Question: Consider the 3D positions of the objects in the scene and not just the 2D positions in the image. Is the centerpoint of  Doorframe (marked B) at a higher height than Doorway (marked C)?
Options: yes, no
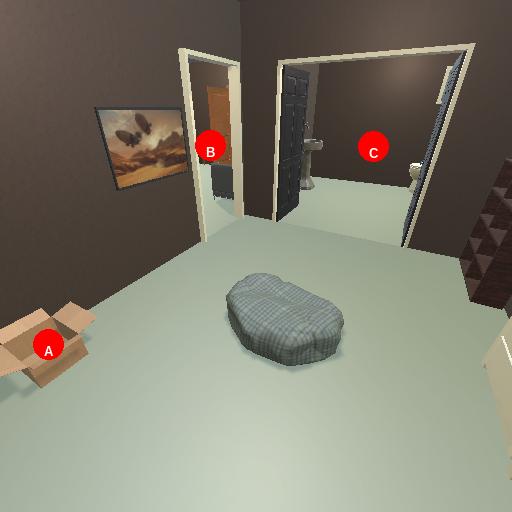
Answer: yes